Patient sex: F
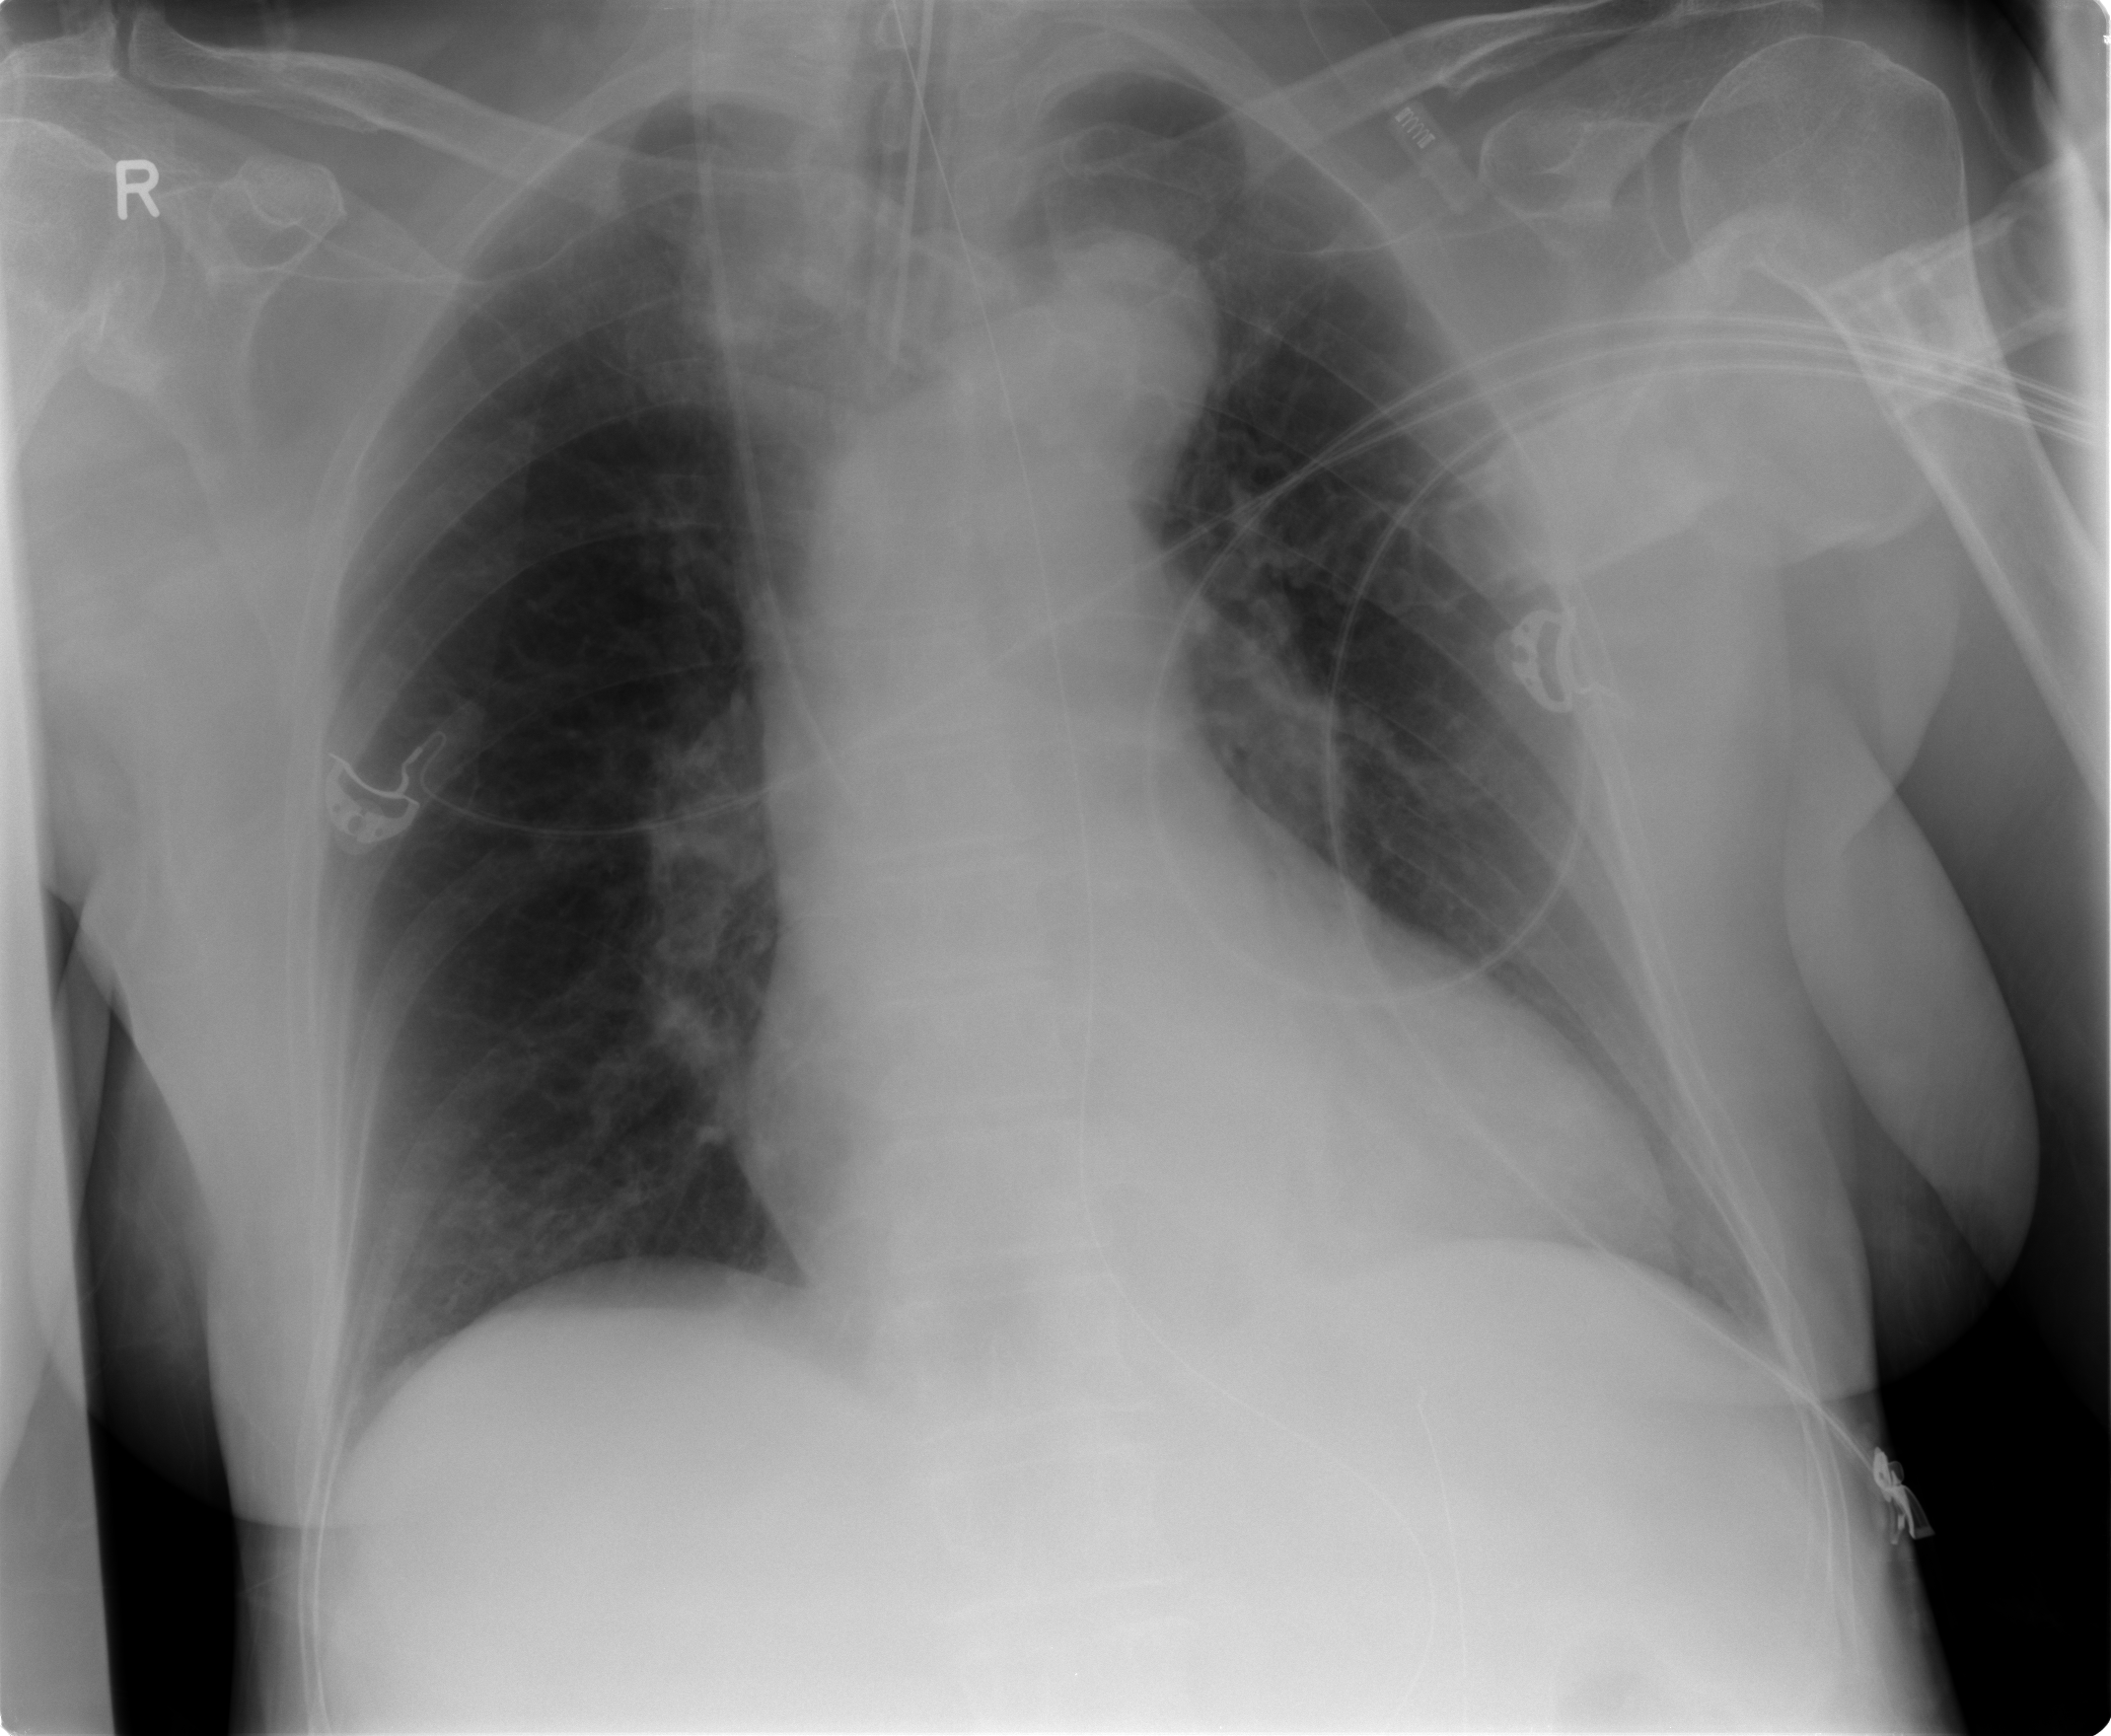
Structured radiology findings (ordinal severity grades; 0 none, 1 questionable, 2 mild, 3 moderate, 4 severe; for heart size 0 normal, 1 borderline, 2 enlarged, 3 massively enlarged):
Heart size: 2
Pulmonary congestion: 0
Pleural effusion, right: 0
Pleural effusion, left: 1
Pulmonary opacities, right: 0
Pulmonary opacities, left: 0
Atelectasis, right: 0
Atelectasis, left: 2